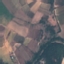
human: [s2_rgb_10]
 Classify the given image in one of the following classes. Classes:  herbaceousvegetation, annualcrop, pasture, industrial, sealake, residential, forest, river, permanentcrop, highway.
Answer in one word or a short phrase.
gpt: PermanentCrop